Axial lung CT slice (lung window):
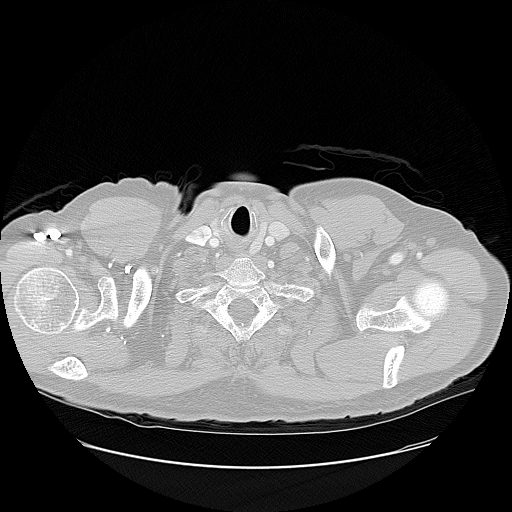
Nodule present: no